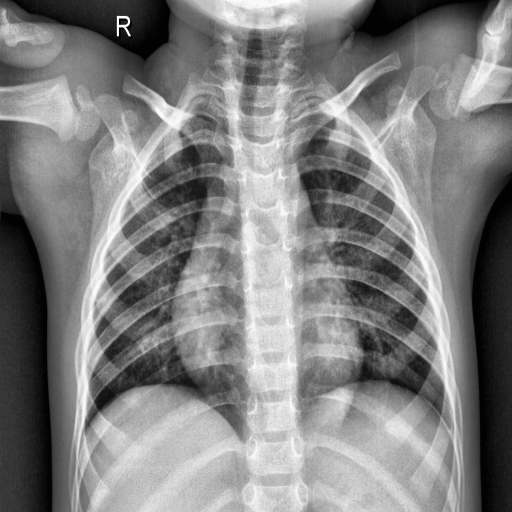
Finding: NORMAL